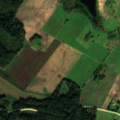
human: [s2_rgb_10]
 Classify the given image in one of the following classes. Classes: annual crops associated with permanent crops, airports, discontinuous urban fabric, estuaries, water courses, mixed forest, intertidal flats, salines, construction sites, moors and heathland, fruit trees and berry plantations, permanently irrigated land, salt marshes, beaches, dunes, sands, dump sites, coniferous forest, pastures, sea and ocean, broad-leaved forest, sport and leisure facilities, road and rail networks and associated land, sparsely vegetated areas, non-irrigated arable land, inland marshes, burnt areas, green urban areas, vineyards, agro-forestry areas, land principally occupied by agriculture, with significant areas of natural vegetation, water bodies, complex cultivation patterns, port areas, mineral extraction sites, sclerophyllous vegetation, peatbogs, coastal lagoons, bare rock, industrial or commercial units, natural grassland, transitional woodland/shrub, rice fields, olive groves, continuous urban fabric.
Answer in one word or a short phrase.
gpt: non-irrigated arable land, pastures, land principally occupied by agriculture, with significant areas of natural vegetation, coniferous forest, mixed forest, transitional woodland/shrub